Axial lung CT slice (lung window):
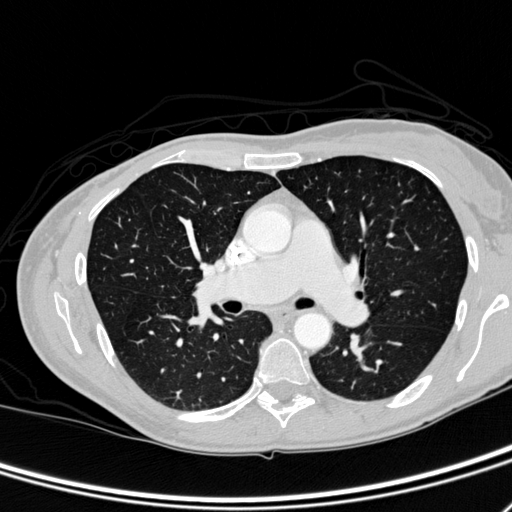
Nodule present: no